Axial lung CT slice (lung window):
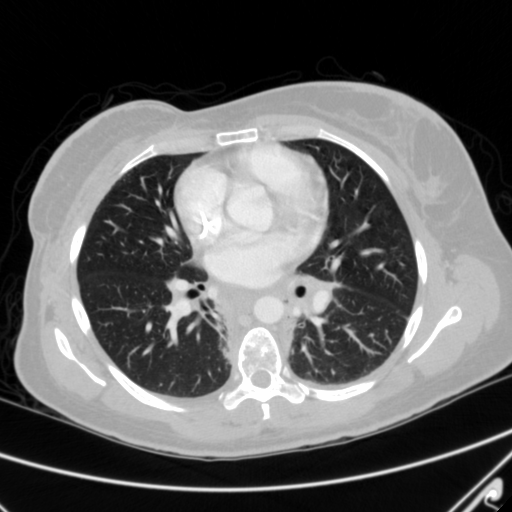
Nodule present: no